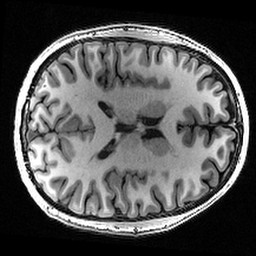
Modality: T1w
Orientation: axial
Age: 27
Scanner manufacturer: siemens
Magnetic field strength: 3 T
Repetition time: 2.4 s
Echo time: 0.00224 s